Question: When working with a web application after having installed it to 'home', it seems like a most recent update to iOS has caused the usual black status bar to go transparent and float above the web content below it.

Also, not pictured, is a horizontal bar at the footer of the app that pushes my fixed footer about 20px up.
I don't expect to always be serving this application via iPad (most clients would opt for the lesser expensive Android option), however it is very common for my associates to be demonstrating the application with their own iPads...
What options do I have here? Will I need to do some 'sniffing' and shift the application down just for this device/version? If so, what is the best way to do this without introducing more libraries? I'm currently using the latest Angular framework + .NET 4.5.1.
Thanks.
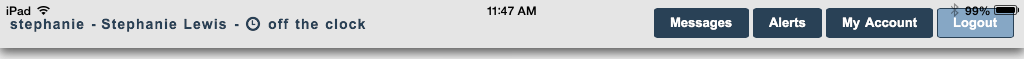
Answer: Well, since there was obviously a whole lot of interest in this question, I have since found an answer to the problems.
In the root of the application I created the test for modern iOS 8
'''
var userAgent = navigator.userAgent;
$rootScope.isIOS = ( userAgent.match(/(iPad|iPhone|iPod)/g) && userAgent.match(/(OS 8_0_)/g) ? true : false );
'''
In the primary wrapper before the navigation element I conditionally place a block
'''
<div ng-if="isIOS" class="isIOS">&nbsp;</div>
'''
Then I have the sass class
'''
.isIOS {
position: fixed;
z-index: 10000;
top:0;
width: 100%;
height: 23px;
background: $fooColor;
& + div {
margin-top: 25px;
}
}
'''
and the TOP is taken care of...the status bar has a background that stays fixed and scrolling through any of the pages looks great.
The space I encountered at the bottom was a little different and required the following meta-data in the base layout.
'''
<meta name="apple-mobile-web-app-status-bar-style" content="black-translucent"/>
'''
Anyways...all is good now. If you came here and found this and it helps, awesome. If you never came here it all then it really doesn't matter a whole bunch, now does it?